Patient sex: M
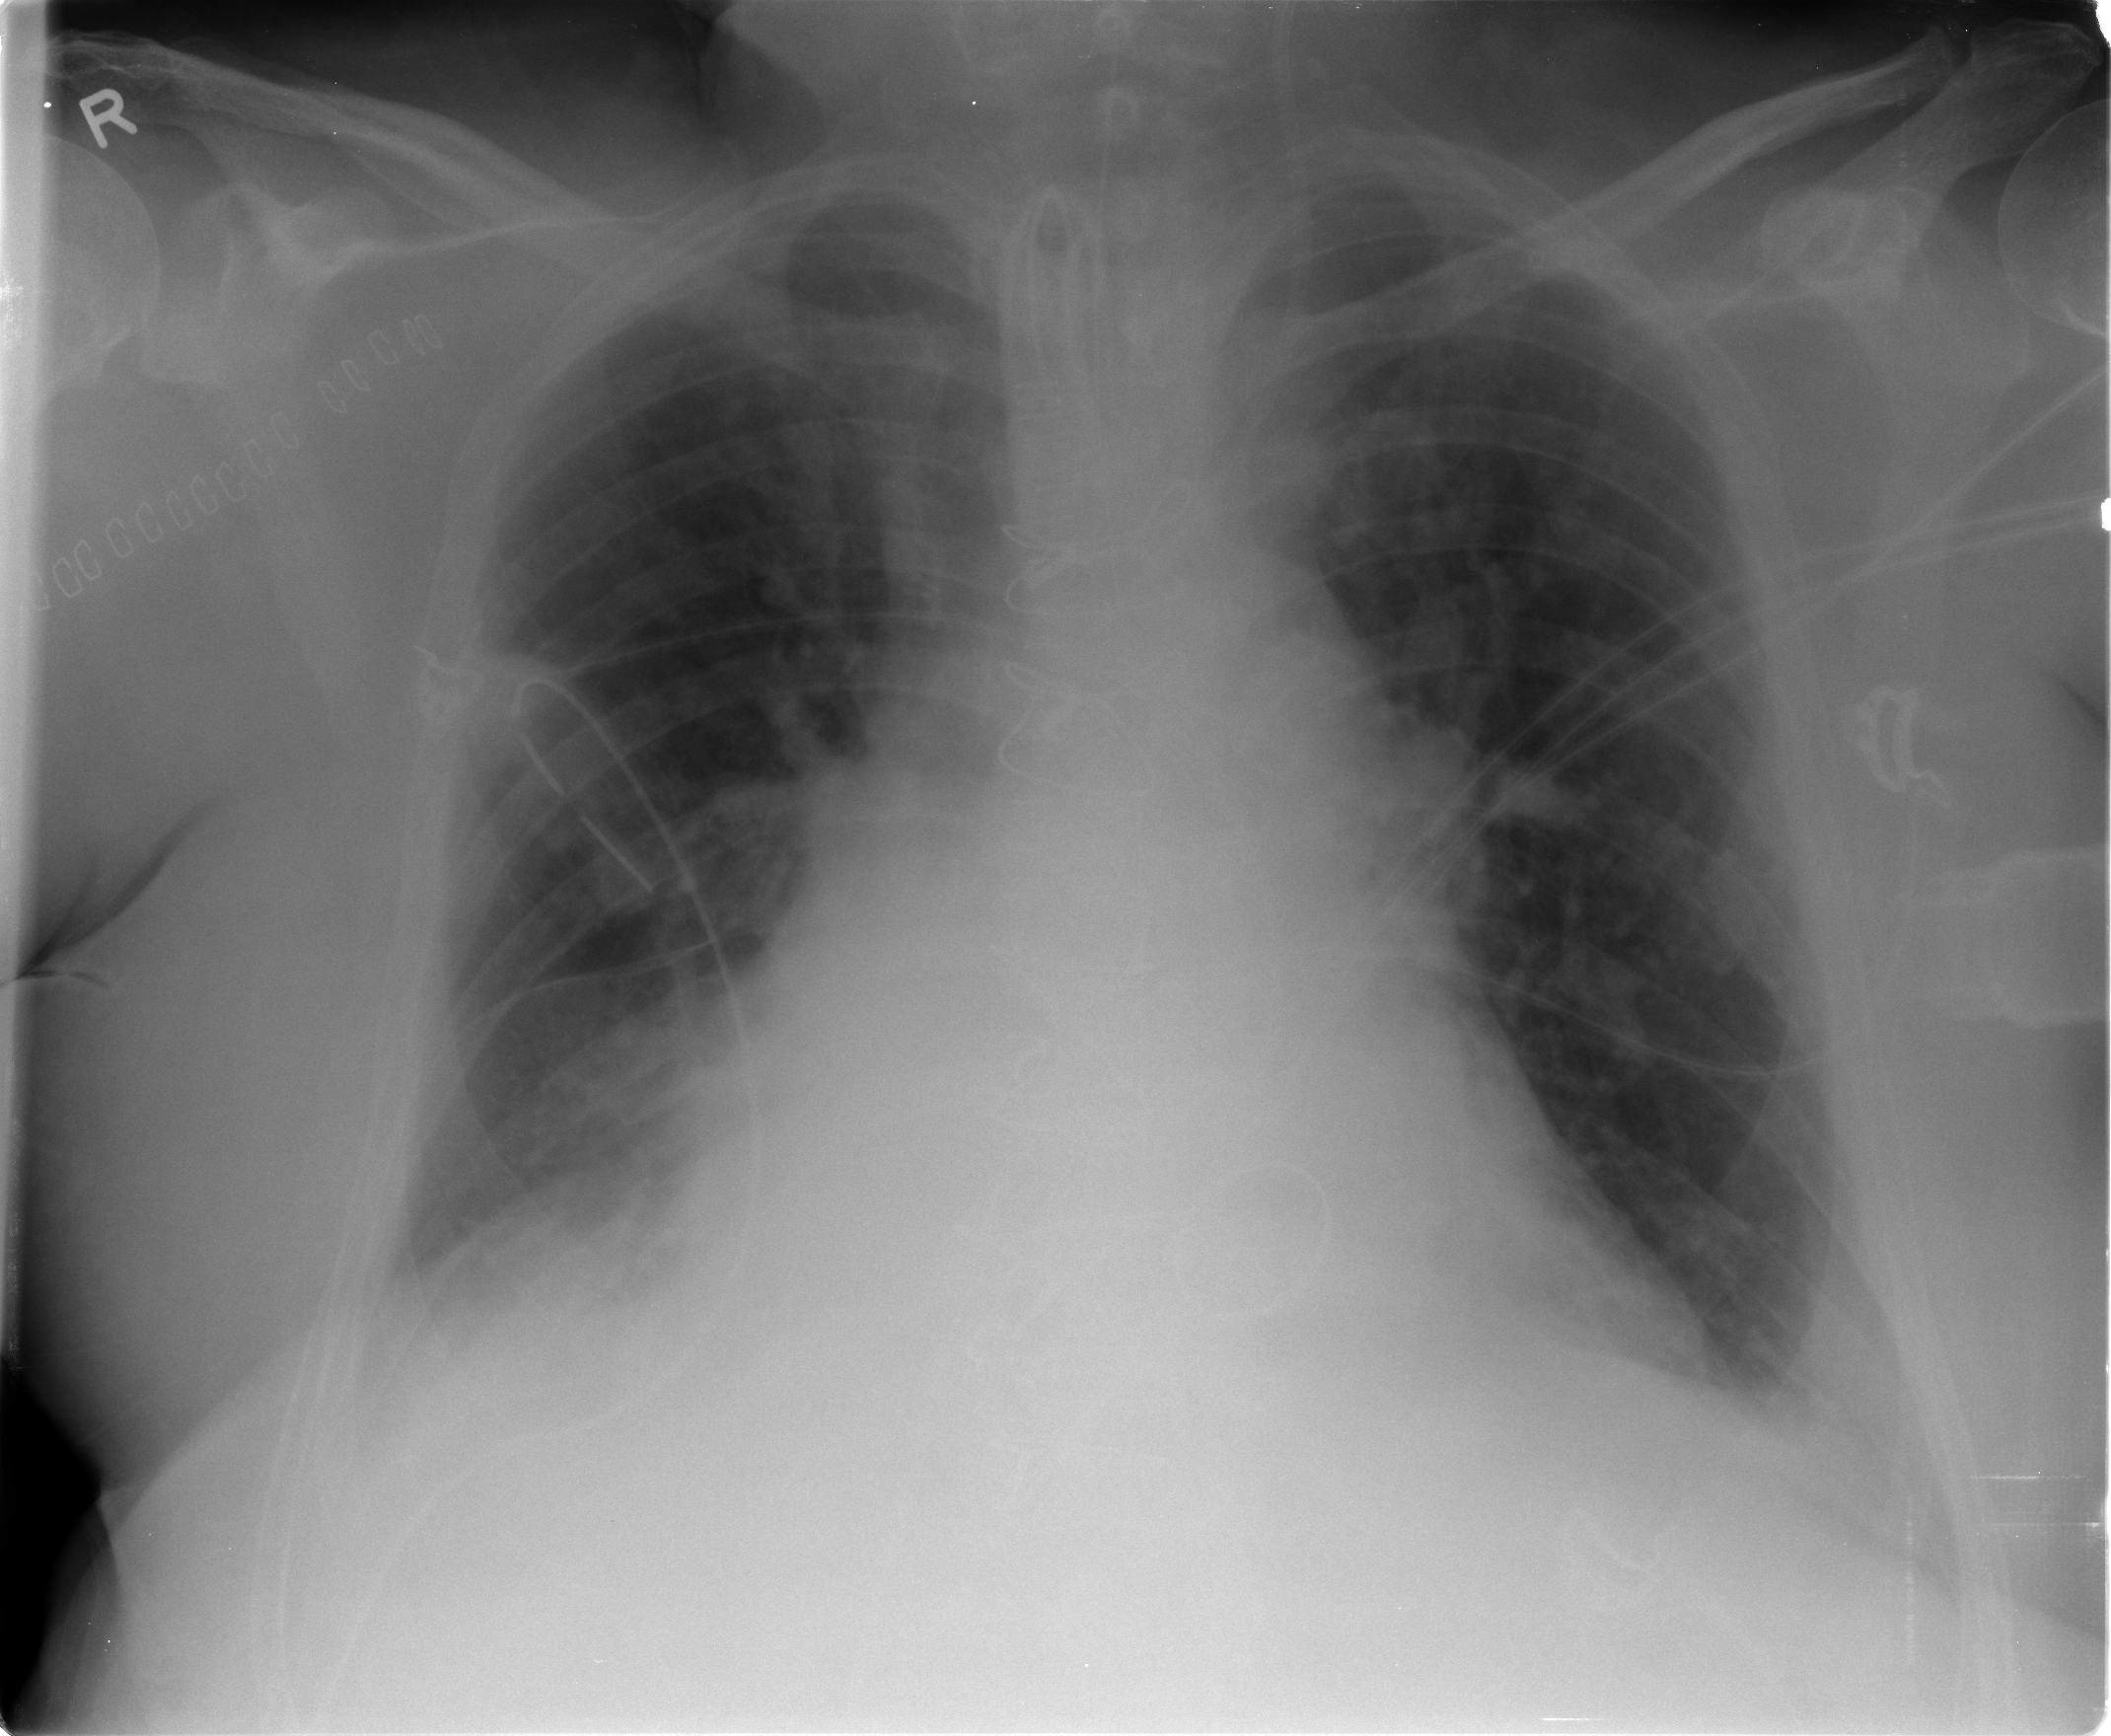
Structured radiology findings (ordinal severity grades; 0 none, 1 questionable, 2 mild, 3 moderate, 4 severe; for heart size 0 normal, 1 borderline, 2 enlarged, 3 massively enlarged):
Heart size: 2
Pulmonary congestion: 2
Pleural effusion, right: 2
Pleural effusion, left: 1
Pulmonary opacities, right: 0
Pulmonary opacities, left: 0
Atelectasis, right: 2
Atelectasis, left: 2